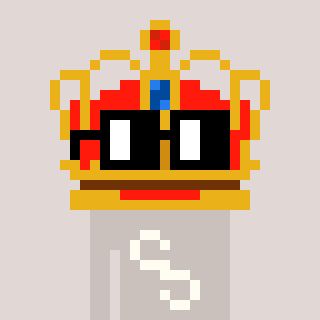
a pixel art character with square black glasses, a crown-shaped head and a foggrey-colored body on a warm background